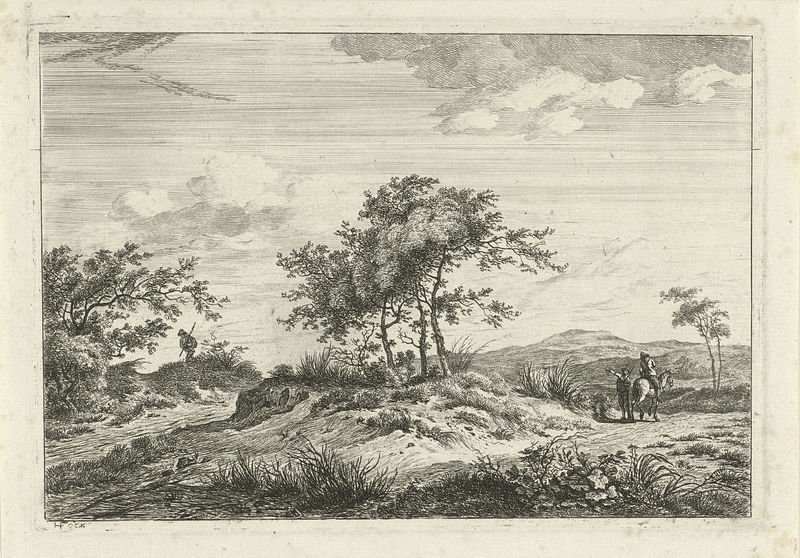
Titel: Landschap met ruiter en voetganger
Künstler: Hermanus Fock
Standort: Amsterdam
Institution: Rijksmuseum
Schlagwörter: white, black, tree